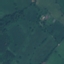
Land use / land cover: Pasture